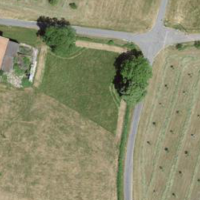
EUNIS habitat code: 55
Species observed at this site:
Verbascum thapsus